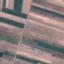
Land use / land cover: AnnualCrop